Question: I am new to 'Swift'. I created a second 'swift file' call 'DeviceInfo.swift' and add a 'UIViewcontroller' in 'Main.storyboard'.
I also add a 'UITableView' in 'UIViewcontroller(DeviceInfo)'.
But the error 'Use of undeclared type 'UITableView'' show after I connect the 'UITableView' to 'DeviceInfo.swift' via 'command + left'. The error show like the following.

'Use of undeclared type 'UITableView''
'dataSource''delegate''UIViewcontroller(DeviceInfo)'
Thanks in advance.
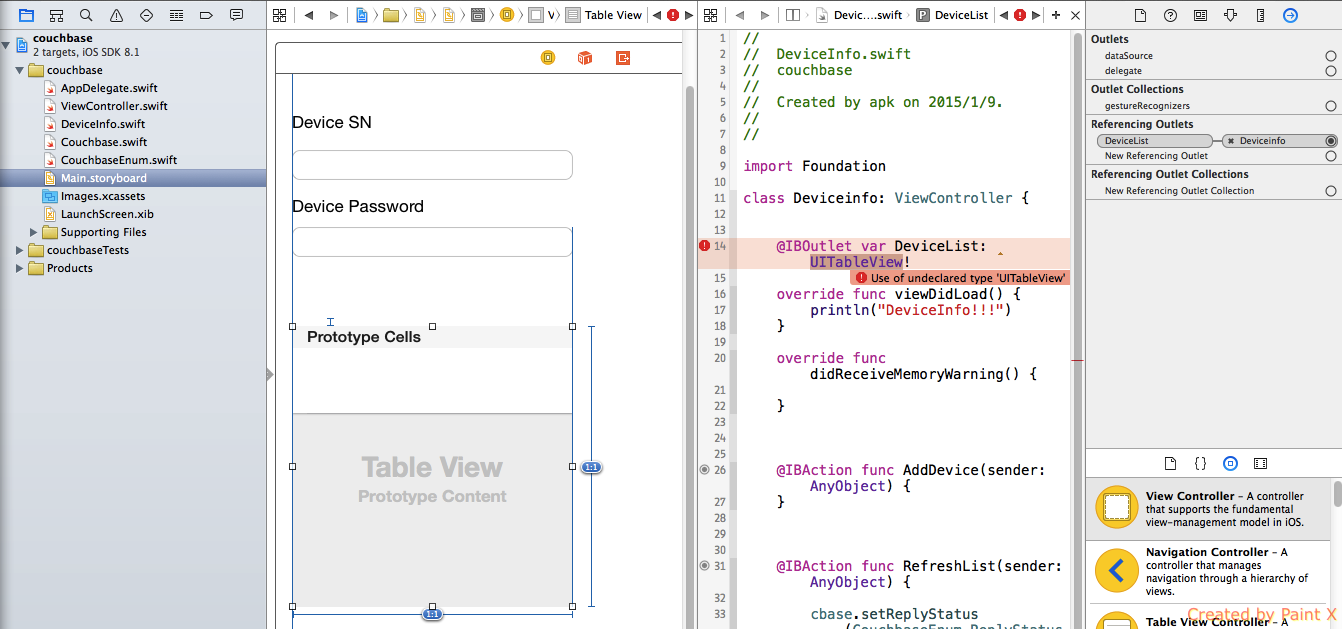
Answer: 1.'import UIKit'
2.To connect 'delegate' and 'dataSource',
click the point and drag to your tableView.